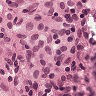
Metastatic tissue present: no